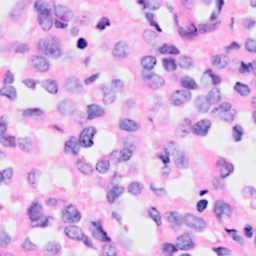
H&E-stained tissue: Breast